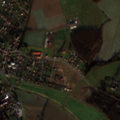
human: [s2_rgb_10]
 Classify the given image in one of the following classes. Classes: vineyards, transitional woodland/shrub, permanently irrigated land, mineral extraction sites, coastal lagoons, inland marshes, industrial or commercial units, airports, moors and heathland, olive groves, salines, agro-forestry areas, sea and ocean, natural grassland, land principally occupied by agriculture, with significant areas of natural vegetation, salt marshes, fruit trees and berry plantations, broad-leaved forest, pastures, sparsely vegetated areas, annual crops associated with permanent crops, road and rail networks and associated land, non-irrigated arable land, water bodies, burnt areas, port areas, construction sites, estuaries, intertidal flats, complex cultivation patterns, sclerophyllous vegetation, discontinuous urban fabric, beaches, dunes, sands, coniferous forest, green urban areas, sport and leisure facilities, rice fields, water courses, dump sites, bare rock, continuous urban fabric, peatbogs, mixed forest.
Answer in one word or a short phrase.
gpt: discontinuous urban fabric, non-irrigated arable land, land principally occupied by agriculture, with significant areas of natural vegetation, mixed forest